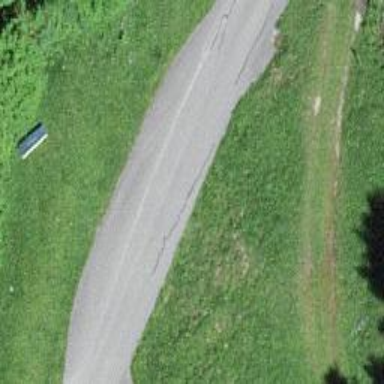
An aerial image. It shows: Passing place on the road.